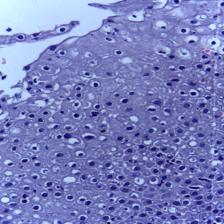
Diagnosis: OSCC